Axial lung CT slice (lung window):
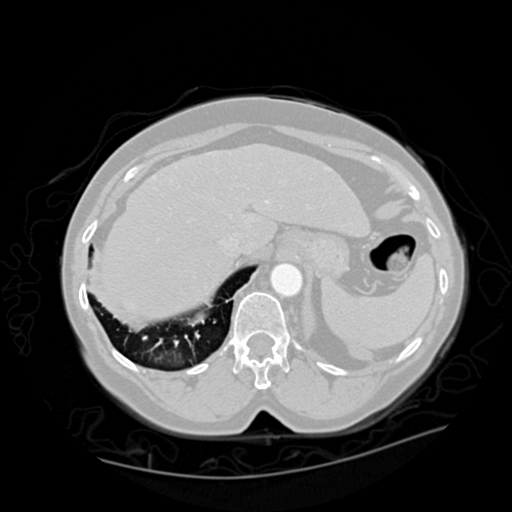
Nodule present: no